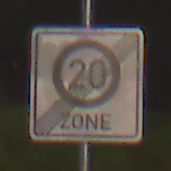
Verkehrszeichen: EndeZone20
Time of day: Night
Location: Outdoor (Suburban)
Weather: PartlyCloudy
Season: NotSpecified
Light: Artificial